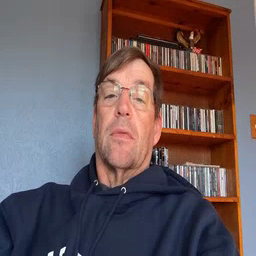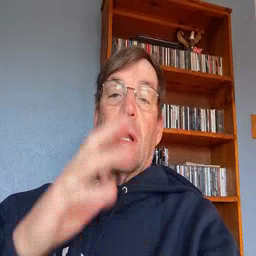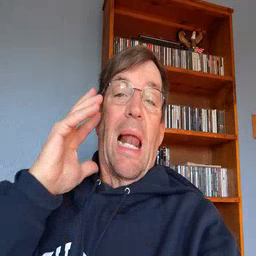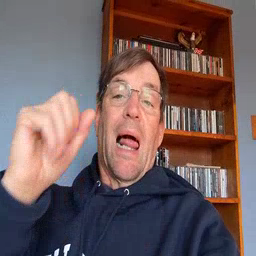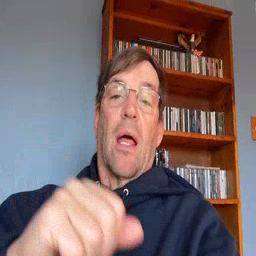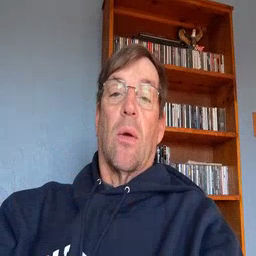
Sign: loud